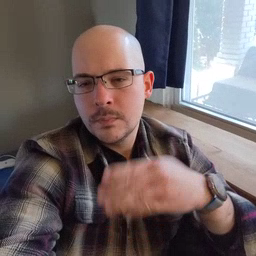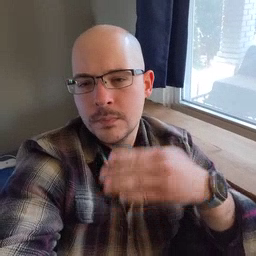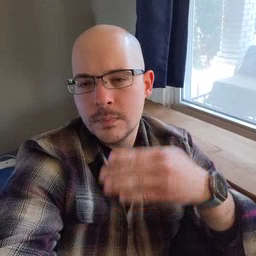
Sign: loud